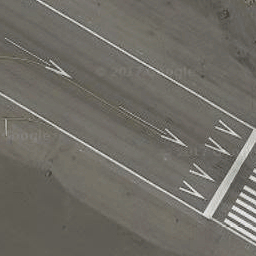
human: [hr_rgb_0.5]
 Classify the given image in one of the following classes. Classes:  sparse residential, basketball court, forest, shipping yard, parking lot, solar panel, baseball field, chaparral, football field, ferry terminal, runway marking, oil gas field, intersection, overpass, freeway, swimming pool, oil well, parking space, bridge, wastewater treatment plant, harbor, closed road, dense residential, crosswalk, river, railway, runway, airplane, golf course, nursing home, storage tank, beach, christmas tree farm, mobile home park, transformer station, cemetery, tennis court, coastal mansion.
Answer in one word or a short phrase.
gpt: runway